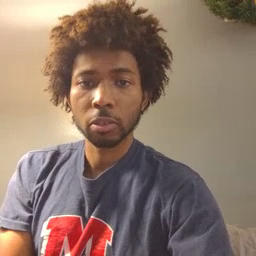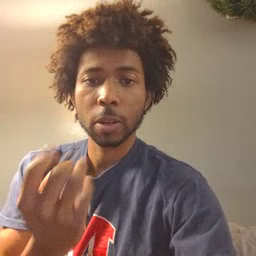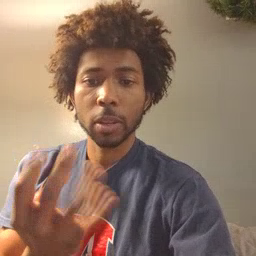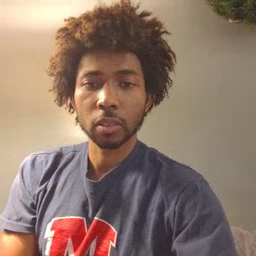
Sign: many